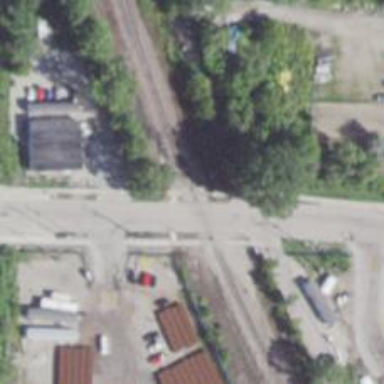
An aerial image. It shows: Railway crossing.